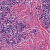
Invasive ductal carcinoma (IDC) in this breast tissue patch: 1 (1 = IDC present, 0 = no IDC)